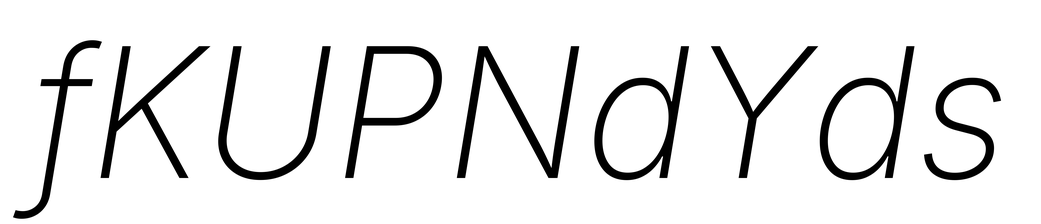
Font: Inter-Italic_ExtraLight_Italic